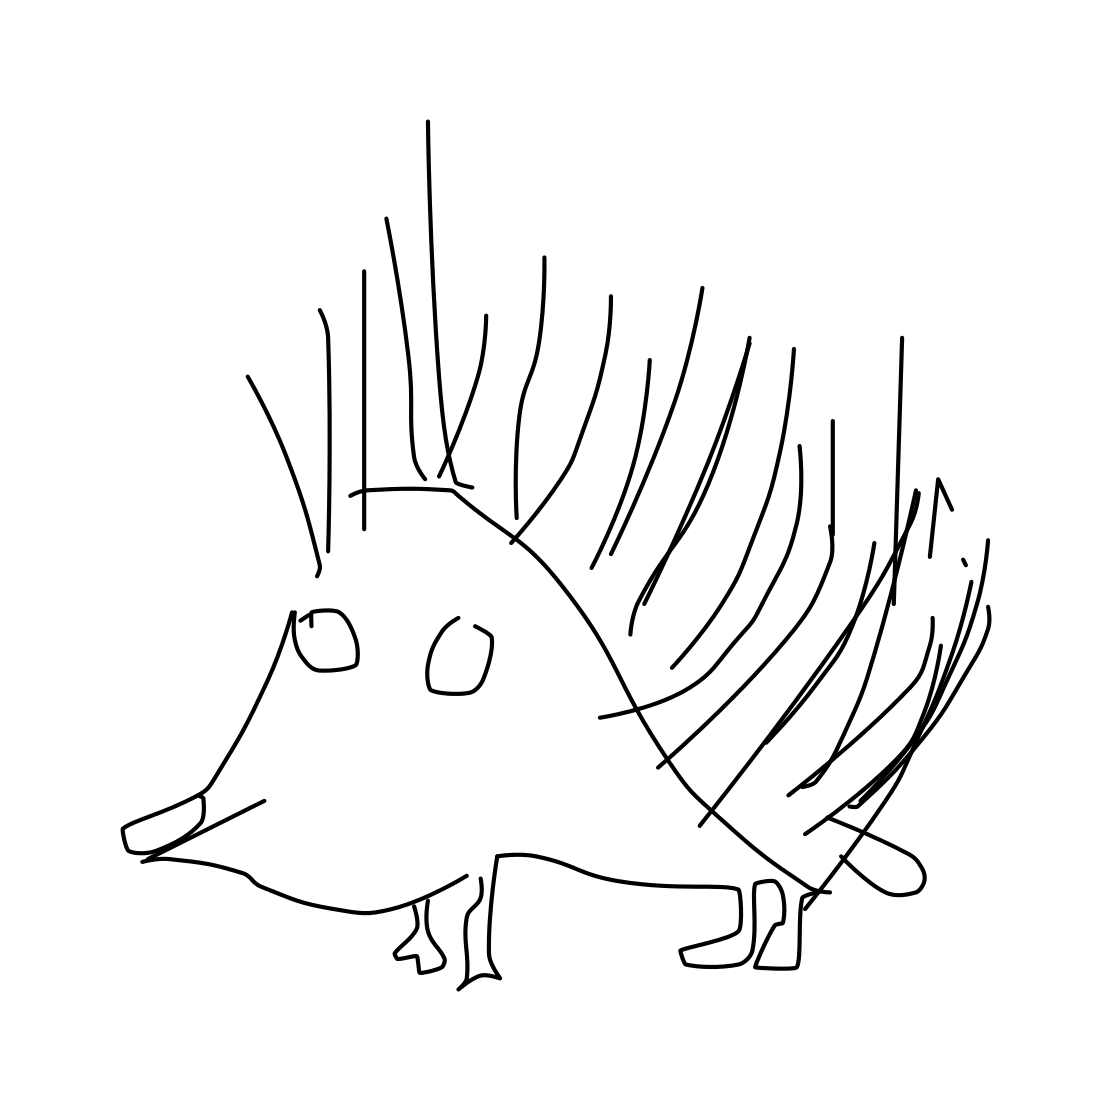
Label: hedgehog